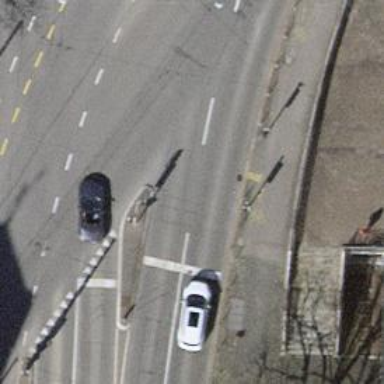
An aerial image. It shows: Secondary road with asphalt surface and trolley wires.